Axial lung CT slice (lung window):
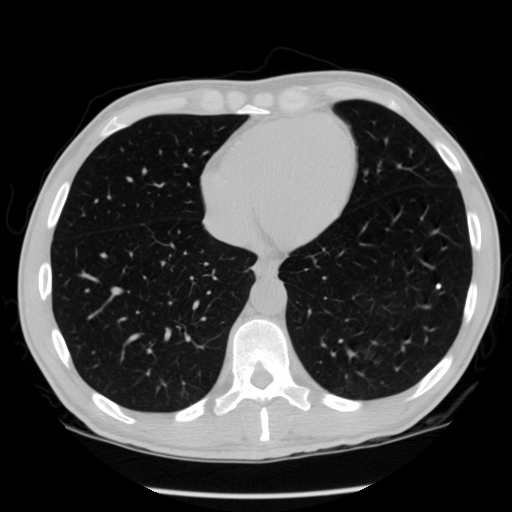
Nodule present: no